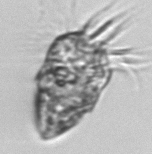
Label: Strombidium_morphotype1